Question: A dynamically created form is rendering strangely .
the form shows and hides a wide range of details based on which options are selected.
so, for example, a number of the following will have been rendered with C#.net ...
'''
formOutput += "<div class="field textBox" id="" + field.Id + ""><div class="labelTB"><label for="" + field.Id + "" class="" + reqClass + "">" + field.Name + requirement + "</label></div>" +
"<input type="text" class="numInput" id="" + field.Id + "_tb" name="" + field.Name + "" onkeyup="Service.refresh(this); numCheck(this)" onclick="numCheck(this)" />" +
// numButtons:
"<div class="minus plusMinus" id="minus_" + field.Id + "" onmousedown="numBox(this)" /></div>" +
"<div class="plus plusMinus" id="plus_" + field.Id + "" onmousedown="numBox(this)" /></div></div><br />";
'''
...and then the parent node is hidden onload by JS:
'''
var setVisibility = function (id, bool) {
try {
get(id).style.display = (bool) ? "block" : "none";
} catch (e) {
return false;
}
return bool;
}
'''
However, when there are a large number of hidden fields, I am getting a considerable space in the middle of my form.
I have tried all sorts of solutions with little success. simply moving everything up is not easily viable (the form is much much more complicated than I can show here)...
i have even tried the following:
'''
var setVisibility = function (id, bool) {
try {
get(id).style.display = (bool) ? "block" : "none";
get(id).style.position = (bool) ? "relative" : "absolute";
get(id).style.height = (bool) ? "auto" : "0px";
var children = get("containerType").childNodes
for (var i in children) {
if (children[i].style) {
children[i].style.display = (bool) ? "block" : "none";
children[i].style.position = (bool) ? "relative" : "absolute";
children[i].style.height = (bool) ? "auto" : "0px";
}
}
} catch (e) {
return false;
}
return bool;
}
'''
what is causing this problem? is there a solution?
(see image below)

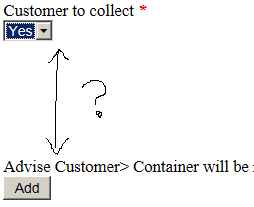
Answer: You have a br-tag at the end of you code (after the div with id=plus_??) which will always display, regardless of whether you hide the divs or not. You could but the br-tag inside one of the divs to achieve what you want
'''
formOutput += "<div class="field textBox" id="" + field.Id + ""><div class="labelTB"><label for="" + field.Id + "" class="" + reqClass + "">" + field.Name + requirement + "</label></div>" +
"<input type="text" class="numInput" id="" + field.Id + "_tb" name="" + field.Name + "" onkeyup="Service.refresh(this); numCheck(this)" onclick="numCheck(this)" />" +
// numButtons:
"<div class="minus plusMinus" id="minus_" + field.Id + "" onmousedown="numBox(this)" /></div>" +
"<div class="plus plusMinus" id="plus_" + field.Id + "" onmousedown="numBox(this)" /></div><br /></div>";
'''
...or you could just provide the br-tag with a class or id and use that to show and hide along with the divs